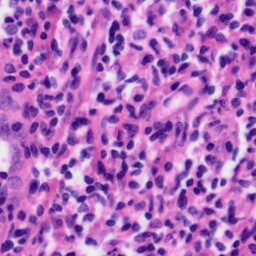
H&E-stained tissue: Tonsil